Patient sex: M
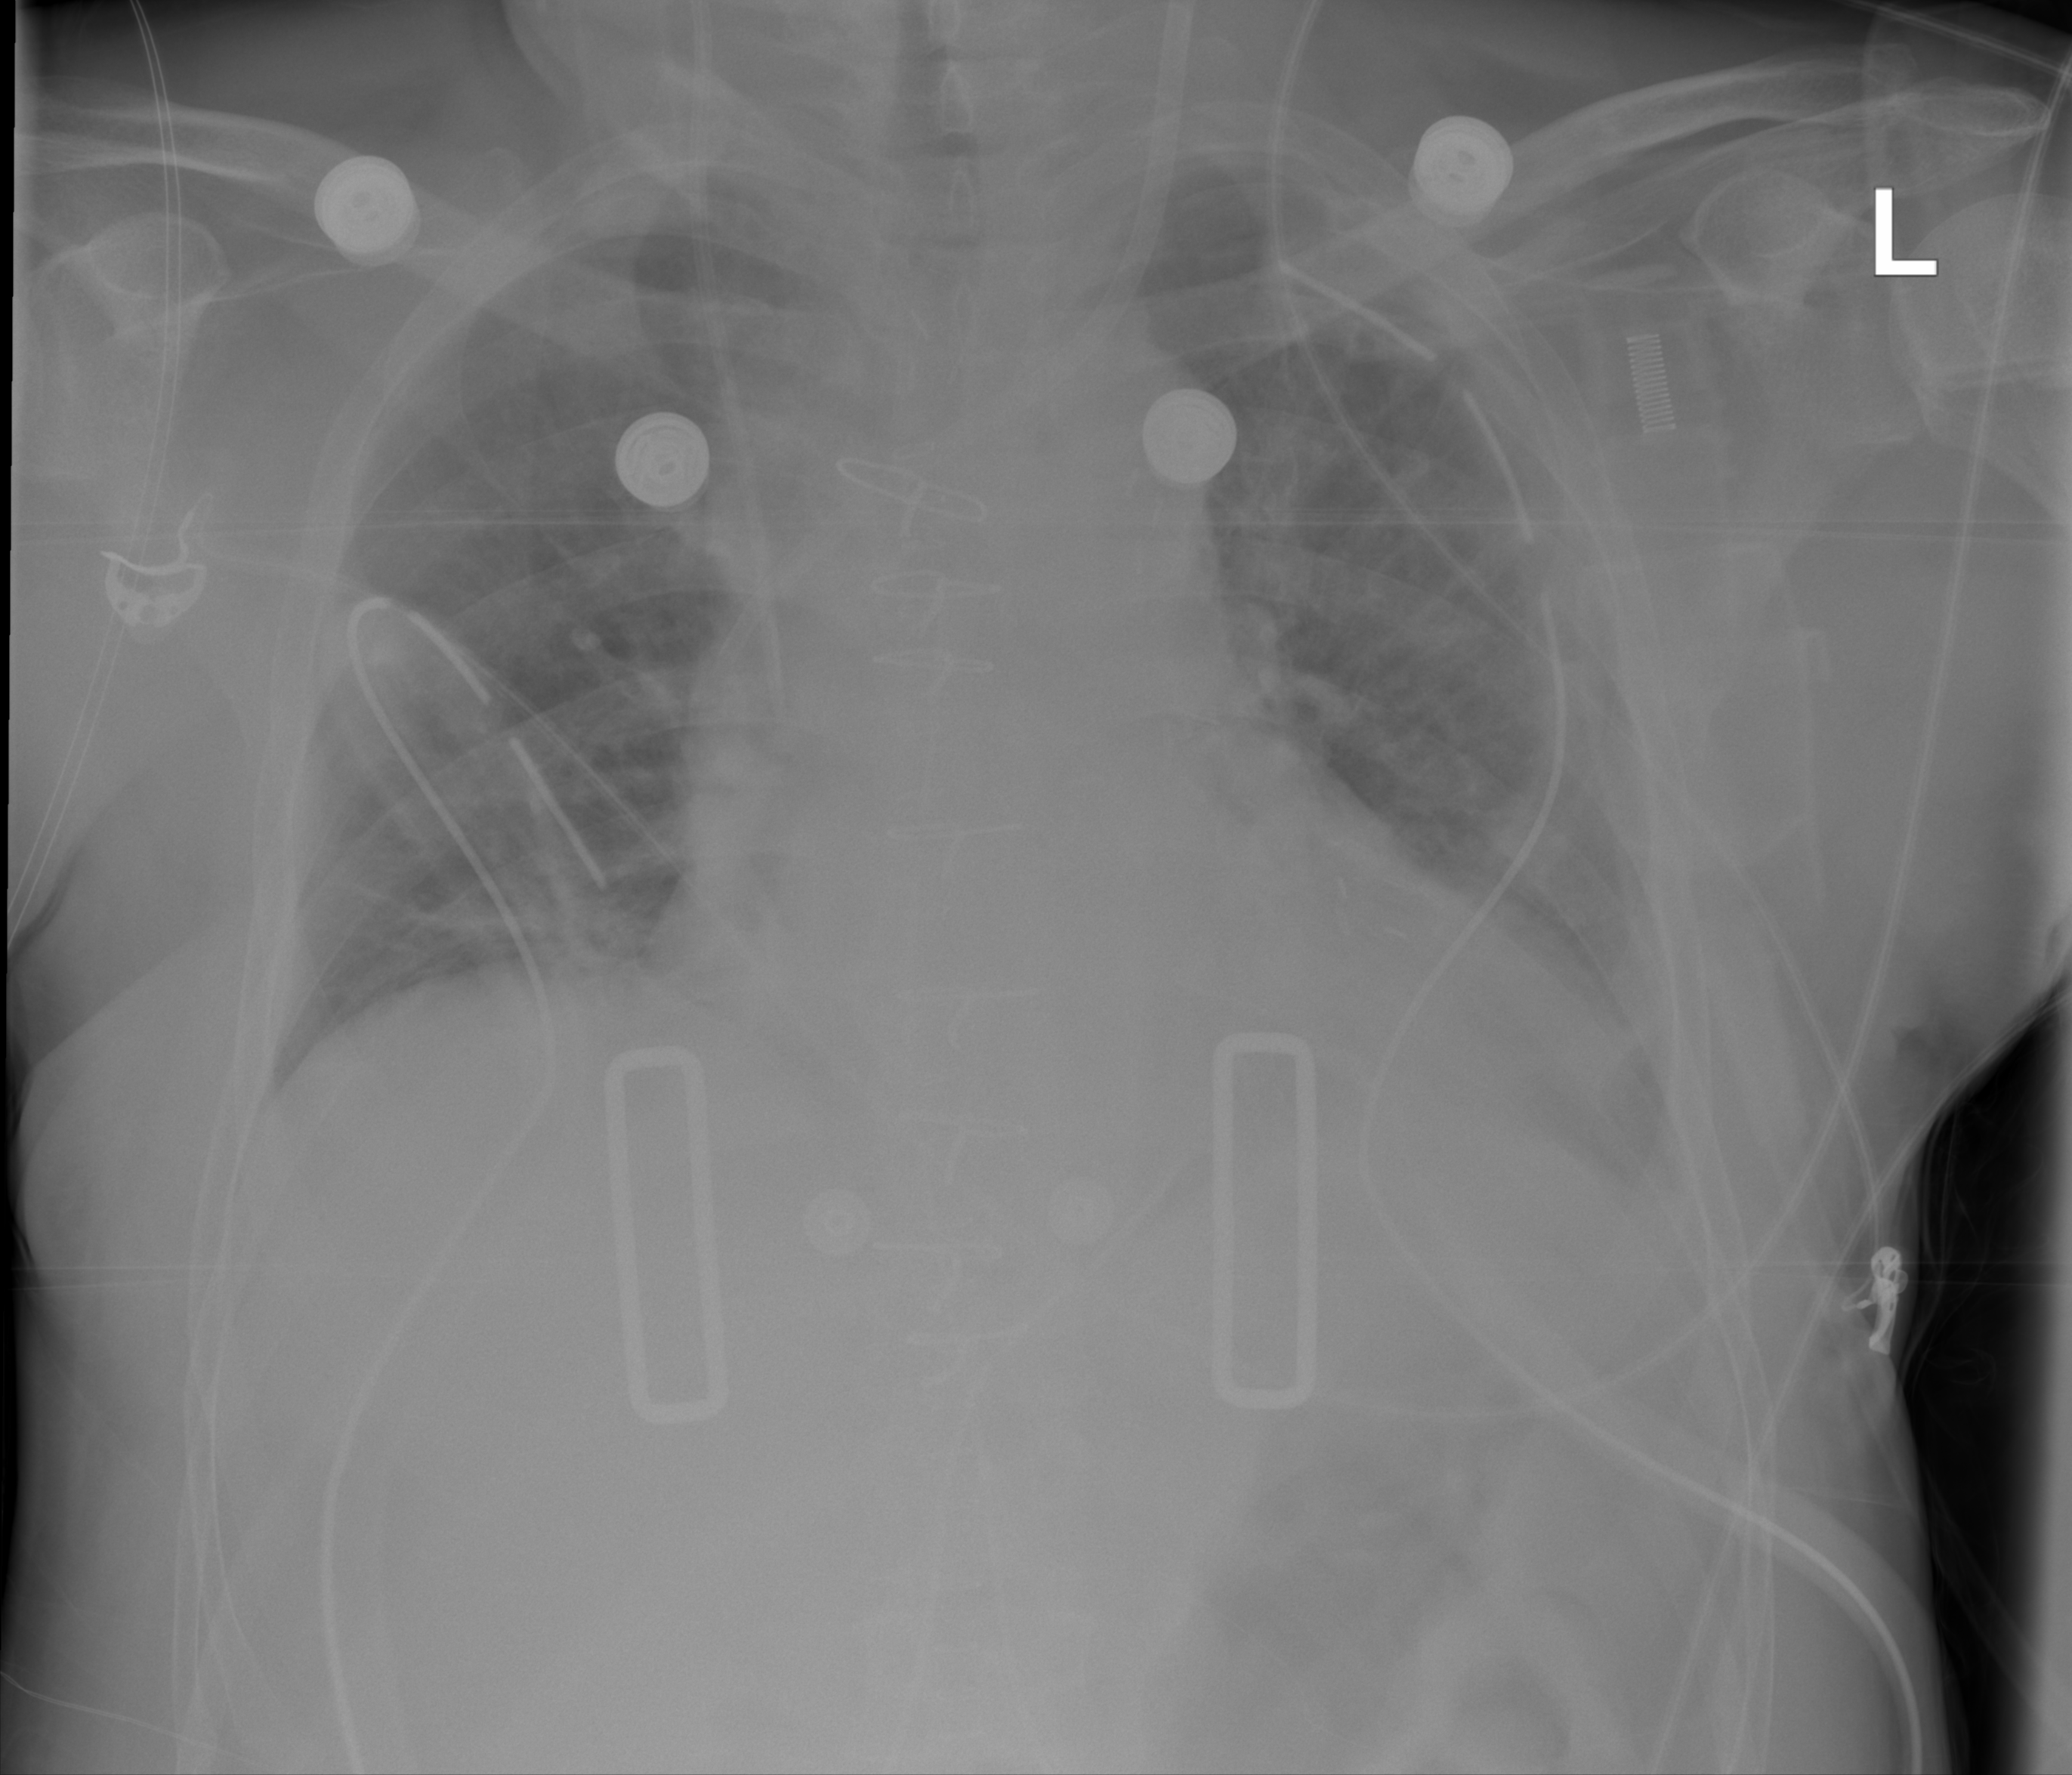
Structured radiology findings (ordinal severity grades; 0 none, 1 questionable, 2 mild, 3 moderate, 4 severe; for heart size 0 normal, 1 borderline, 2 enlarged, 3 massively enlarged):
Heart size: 2
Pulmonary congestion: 0
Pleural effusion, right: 0
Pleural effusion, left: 2
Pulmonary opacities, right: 0
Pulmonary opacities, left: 0
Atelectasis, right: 2
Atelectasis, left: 2